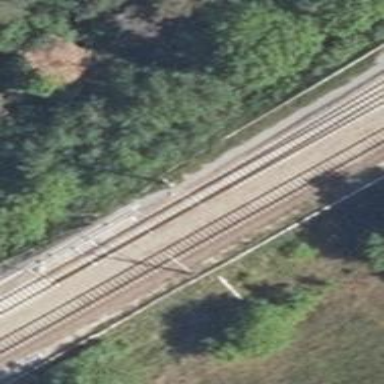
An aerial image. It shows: Railway switch with the turnout on the left side.